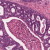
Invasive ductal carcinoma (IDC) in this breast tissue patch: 0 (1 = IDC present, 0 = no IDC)